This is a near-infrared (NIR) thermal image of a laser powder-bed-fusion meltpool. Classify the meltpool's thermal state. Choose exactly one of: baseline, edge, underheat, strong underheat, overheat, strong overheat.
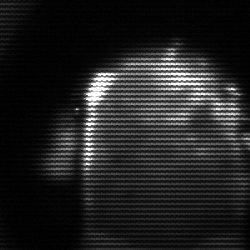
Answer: baseline